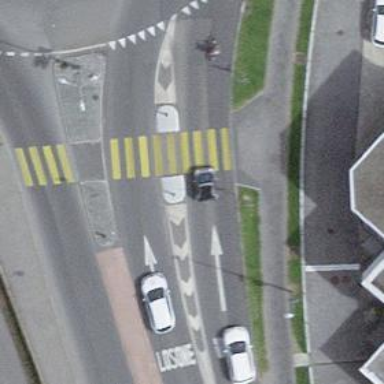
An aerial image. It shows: Uncontrolled zebra crossing with notable zebra markings.